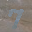
Label: 7